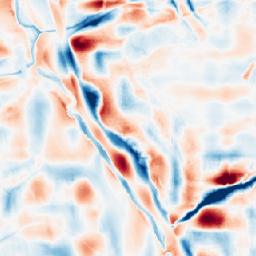
Category: wavelet
Decomposition family: wavelet_dwt
Decomposition parameters: wavelet: sym4
level: 5
Upsampling method: nearest
Upsampling parameters: scale: 4
Upsampling scale: 4